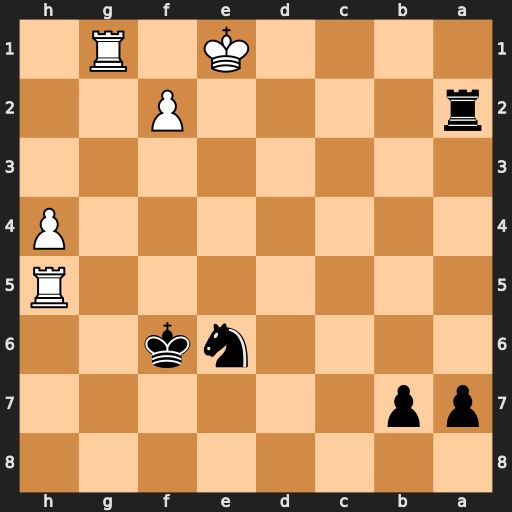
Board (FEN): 8/pp6/4nk2/7R/7P/8/r4P2/4K1R1
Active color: b
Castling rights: -
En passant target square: -
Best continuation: Ra1+ Ke2 Rxg1